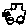
Label: car